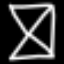
Label: hourglass